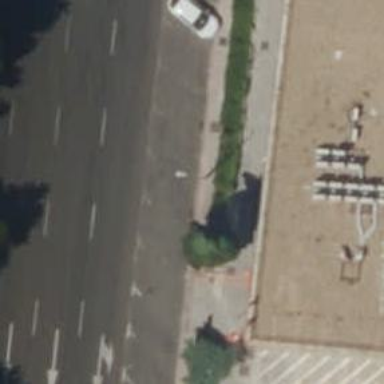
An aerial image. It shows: Taxi stand.